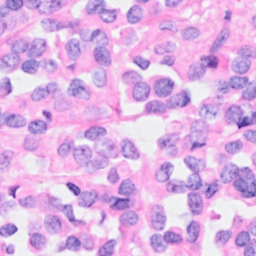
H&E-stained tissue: Breast